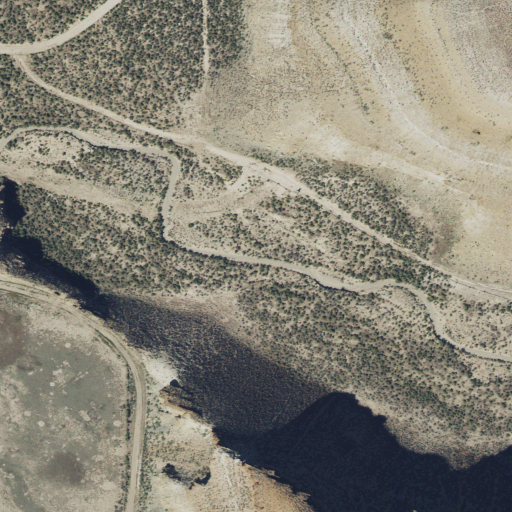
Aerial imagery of valley in Utah named Flat Rock Canyon containing shrub, evergreen forest, and grassland